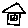
Label: house